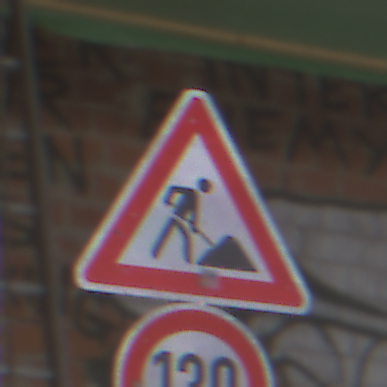
Verkehrszeichen: Arbeitsstelle
Zusatzzeichen unten: Geschwindigkeit130
Umgebung: Roofed, Special
Tageszeit: Midday
Wetter: Overcast
Licht: Natural
Jahreszeit: NotSpecified
Kontrast: MediumContrast